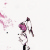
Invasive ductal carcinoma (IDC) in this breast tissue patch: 0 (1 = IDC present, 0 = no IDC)